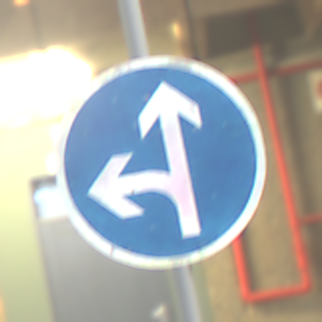
Verkehrszeichen: VorgeschriebeneFahrtrichtungGeradeausOderLinks
Umgebung: Roofed, Special
Tageszeit: MorningAfternoon
Wetter: NotSpecified
Licht: Artificial
Jahreszeit: NotSpecified
Kontrast: MediumContrast